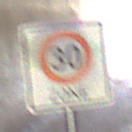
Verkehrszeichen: BeginnZone30
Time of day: Midday
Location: Roofed (Tunnel)
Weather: NotSpecified
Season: NotSpecified
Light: Natural